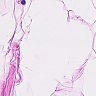
Metastatic tissue present: no